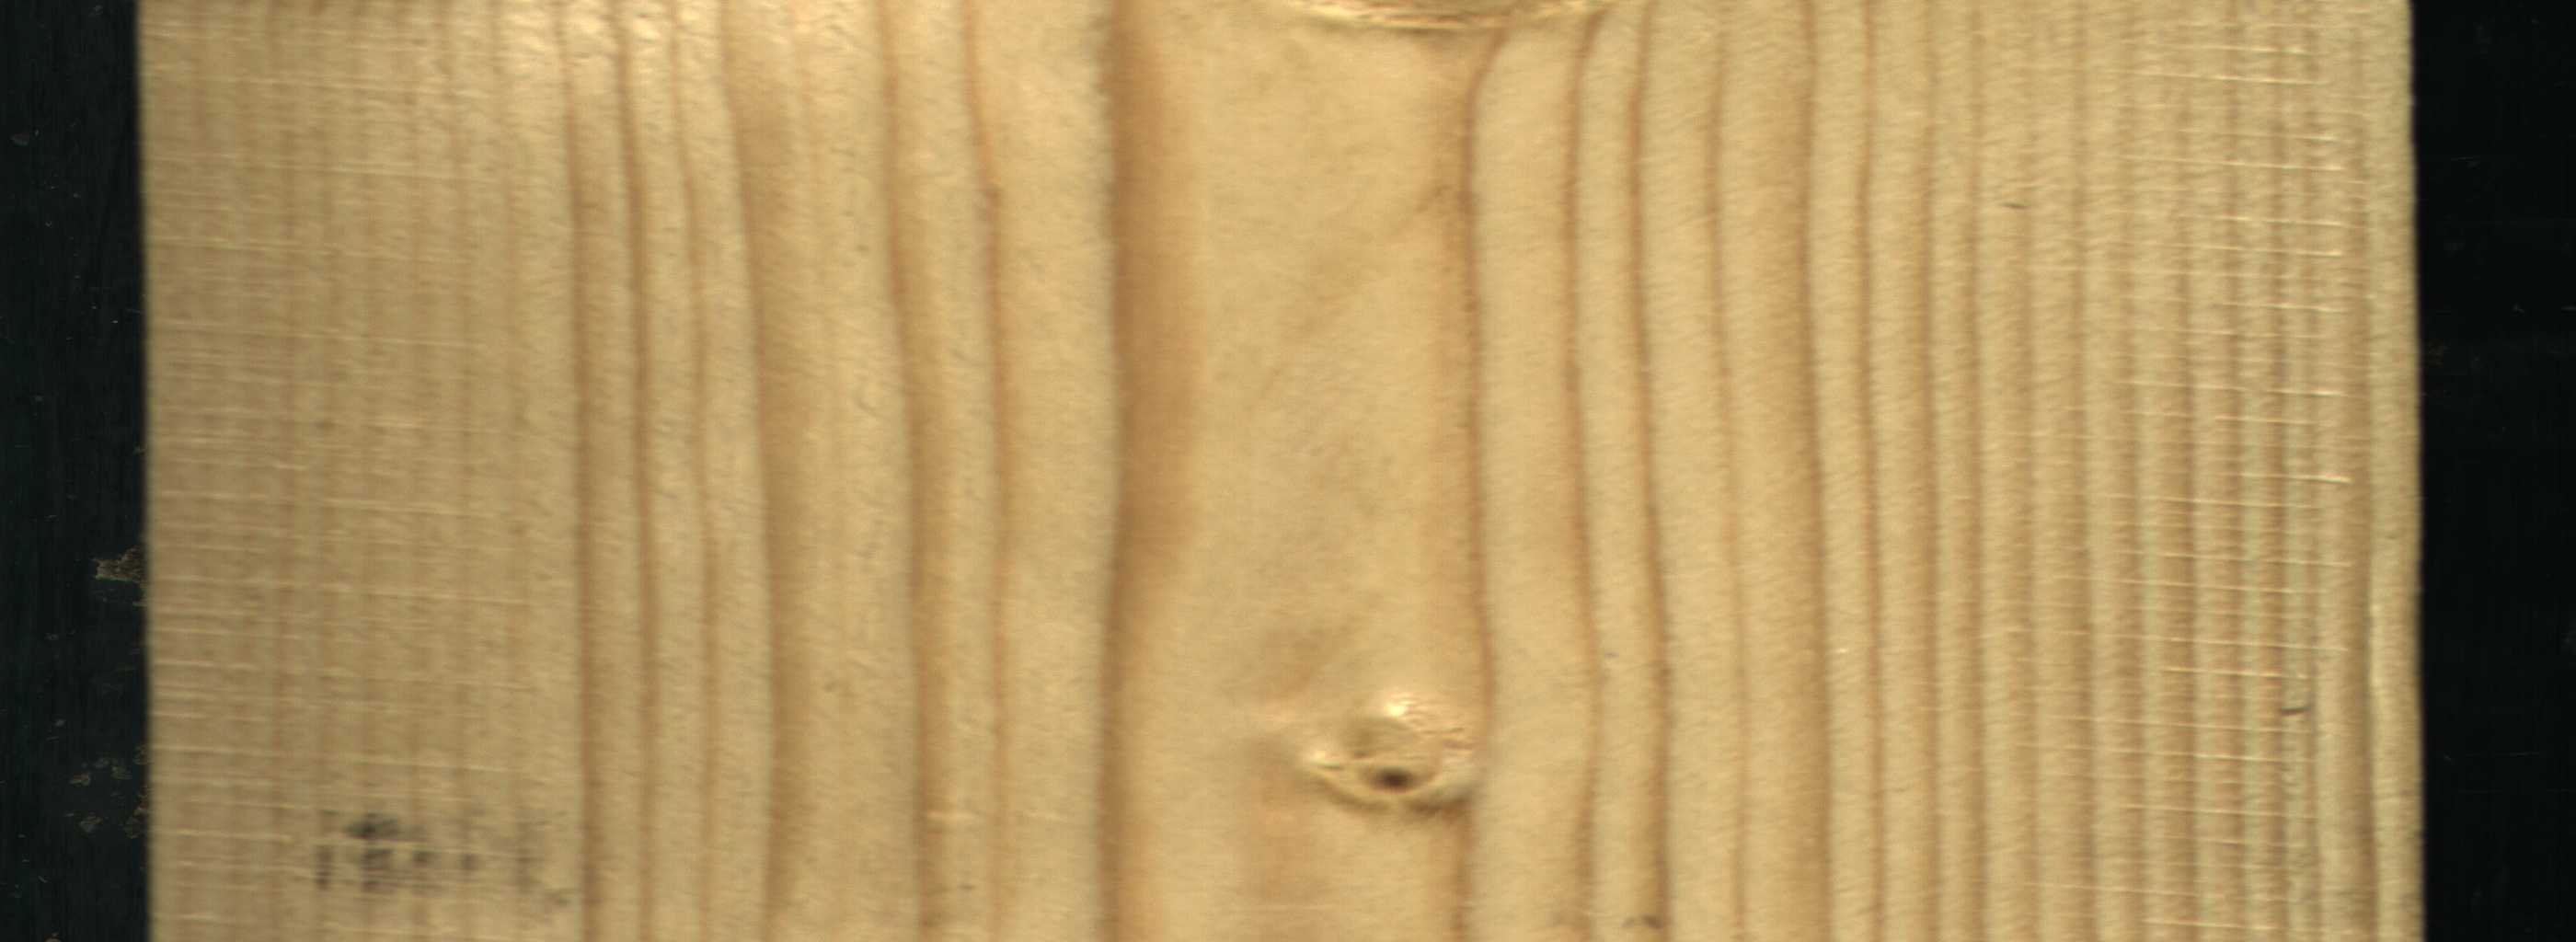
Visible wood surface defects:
Live_Knot
Live_Knot